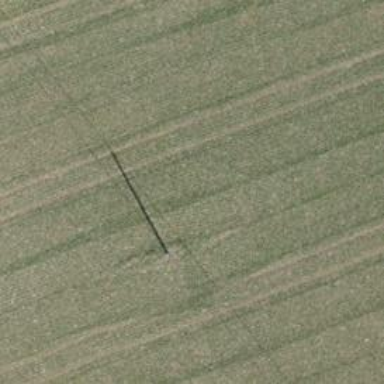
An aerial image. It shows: Minor power line.